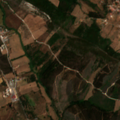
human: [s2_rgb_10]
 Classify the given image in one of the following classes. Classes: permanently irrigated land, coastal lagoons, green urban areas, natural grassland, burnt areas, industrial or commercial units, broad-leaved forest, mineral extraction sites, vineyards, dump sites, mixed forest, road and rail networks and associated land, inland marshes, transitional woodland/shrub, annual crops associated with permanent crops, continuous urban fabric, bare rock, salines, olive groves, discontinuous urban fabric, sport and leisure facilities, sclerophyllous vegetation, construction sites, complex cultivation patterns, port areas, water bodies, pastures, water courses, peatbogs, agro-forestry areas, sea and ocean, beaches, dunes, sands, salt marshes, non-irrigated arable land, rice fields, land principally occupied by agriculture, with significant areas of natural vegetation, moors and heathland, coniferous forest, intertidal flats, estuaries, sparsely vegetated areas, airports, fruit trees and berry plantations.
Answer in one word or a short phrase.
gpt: discontinuous urban fabric, annual crops associated with permanent crops, complex cultivation patterns, broad-leaved forest, mixed forest, transitional woodland/shrub